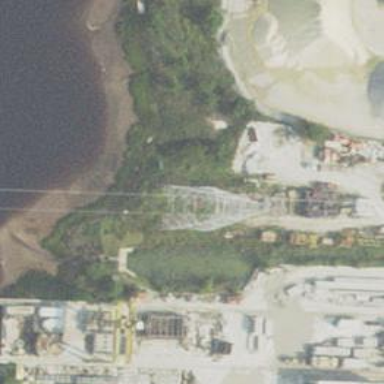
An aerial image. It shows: Power tower.